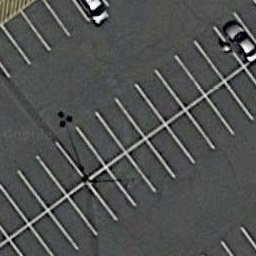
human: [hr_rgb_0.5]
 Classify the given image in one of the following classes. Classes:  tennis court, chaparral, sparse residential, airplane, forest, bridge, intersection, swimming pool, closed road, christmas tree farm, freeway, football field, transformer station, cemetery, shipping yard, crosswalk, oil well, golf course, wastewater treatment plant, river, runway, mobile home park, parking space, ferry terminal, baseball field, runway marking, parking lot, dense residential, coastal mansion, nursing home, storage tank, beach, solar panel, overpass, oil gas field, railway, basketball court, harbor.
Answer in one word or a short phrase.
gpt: parking space